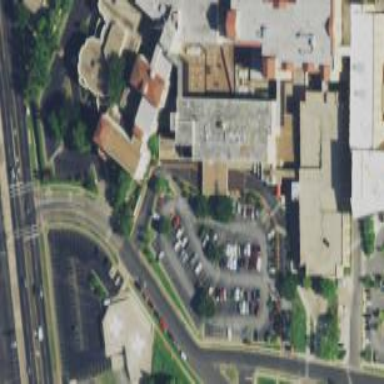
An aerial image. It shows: Hospital building.